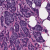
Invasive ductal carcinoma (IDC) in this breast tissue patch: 1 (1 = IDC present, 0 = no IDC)